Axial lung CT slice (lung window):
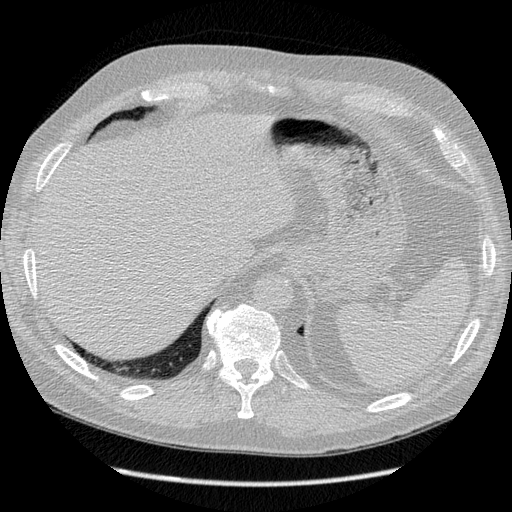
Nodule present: no